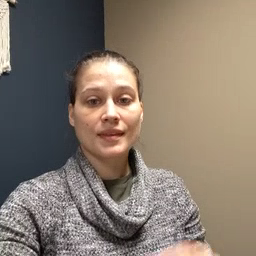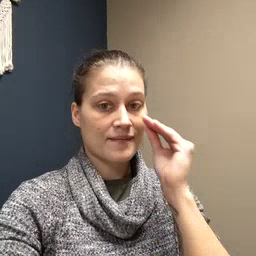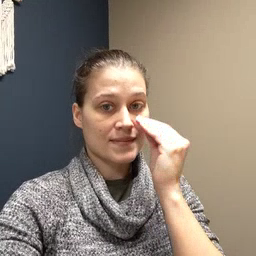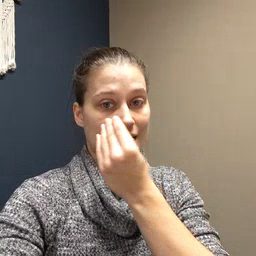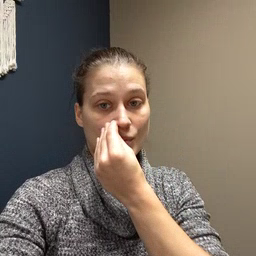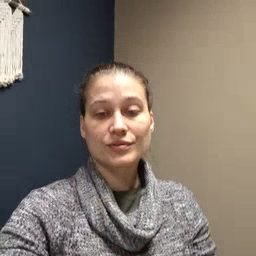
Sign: flower